This plot shows a bearing's acceleration signal over time (raw waveform). Classify the bearing condition as one of: normal, inner_race, outer_race, ball.
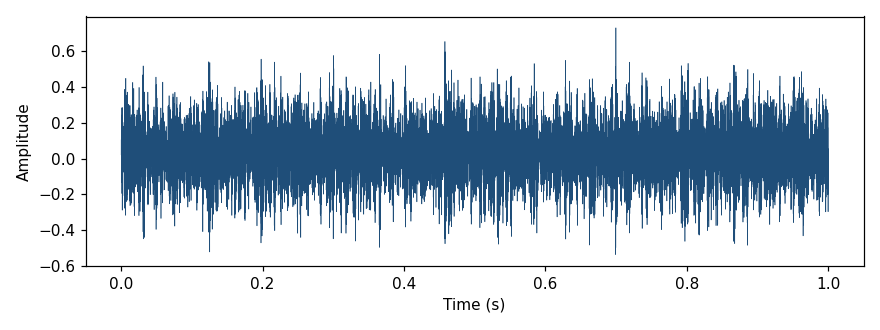
Answer: ball